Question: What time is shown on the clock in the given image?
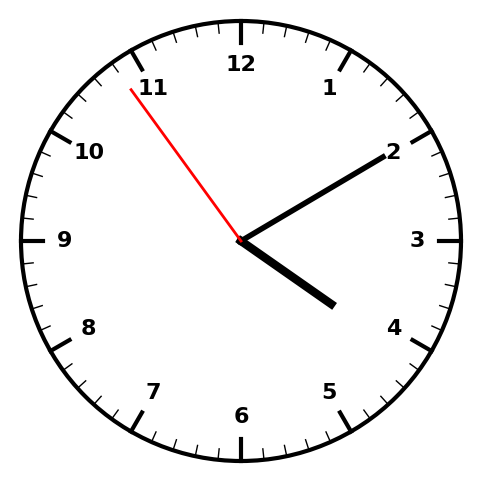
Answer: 04:09:54